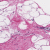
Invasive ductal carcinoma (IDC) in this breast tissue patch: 0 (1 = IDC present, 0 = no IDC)